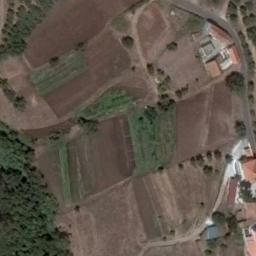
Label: rectangular_farmland